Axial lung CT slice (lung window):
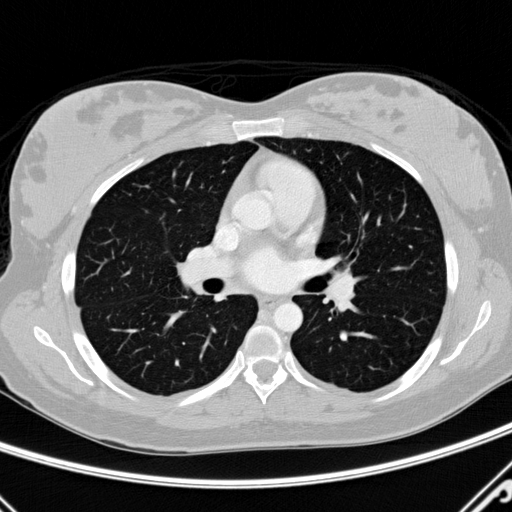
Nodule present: no